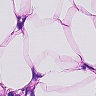
Metastatic tissue present: no